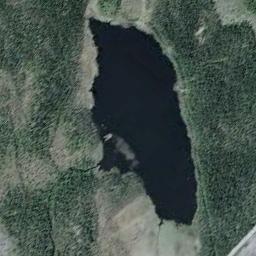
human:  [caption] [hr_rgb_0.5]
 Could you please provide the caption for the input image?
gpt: Many trees are around the lake .

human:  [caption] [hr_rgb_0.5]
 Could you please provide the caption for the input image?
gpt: An irregularly shaped blue lake surrounded by green forest .

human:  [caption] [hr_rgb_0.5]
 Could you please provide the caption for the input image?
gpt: The lake lies in the dense forest and the water is dark blue .

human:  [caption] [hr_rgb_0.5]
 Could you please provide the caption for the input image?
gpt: The lake in the picture is not large .

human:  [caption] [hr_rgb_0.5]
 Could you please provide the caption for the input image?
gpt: There are green forests and some bare land around the lake .